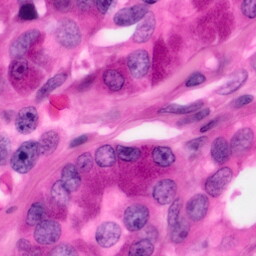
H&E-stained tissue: Pancreatic